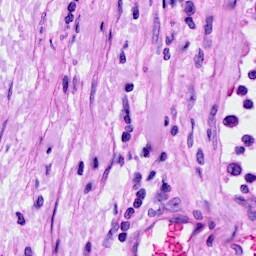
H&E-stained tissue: Ovarian